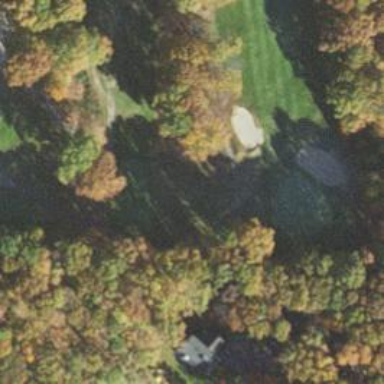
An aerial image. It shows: Golf tee.